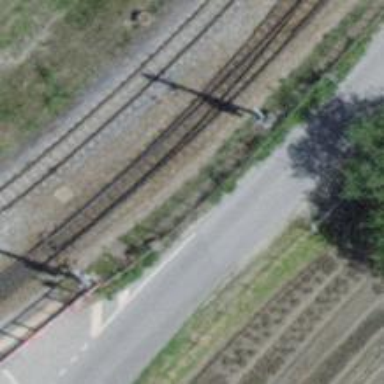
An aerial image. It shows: Railway switch.